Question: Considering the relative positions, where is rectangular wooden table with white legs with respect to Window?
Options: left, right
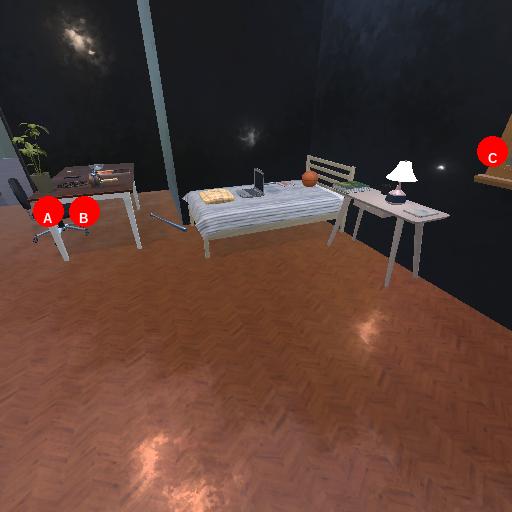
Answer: left